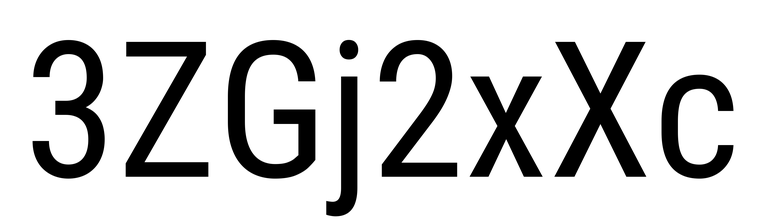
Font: Roboto_Condensed_Regular